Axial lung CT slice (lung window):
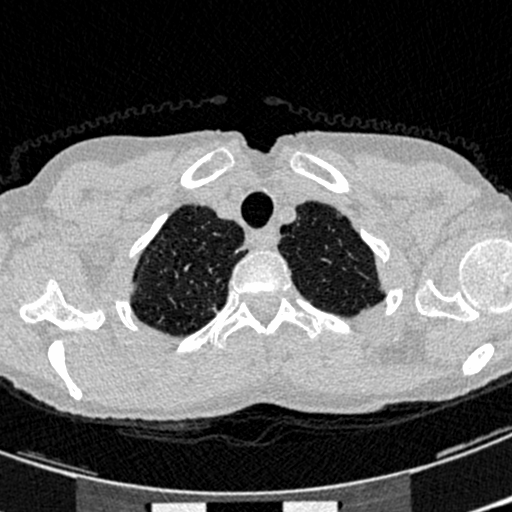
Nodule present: no